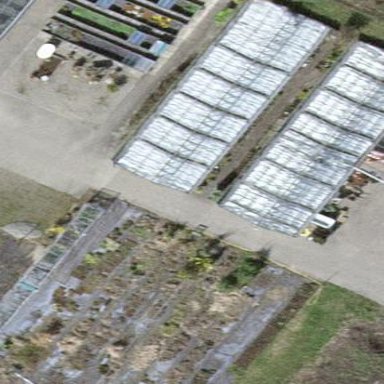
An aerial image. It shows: Greenhouse.